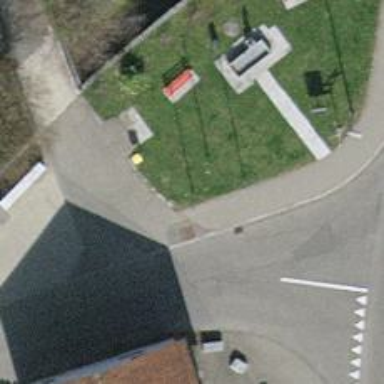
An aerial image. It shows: Flagpole structure.